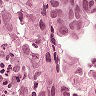
Metastatic tissue present: yes